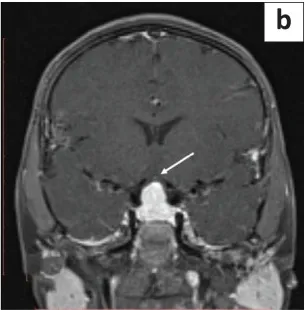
(b) Gadolinium-enhanced coronal images demonstrate the homogeneous enhancement of the mass with elevation of the optic chiasm anteriosuperiorly (arrow in b).
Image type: radiology (mri)